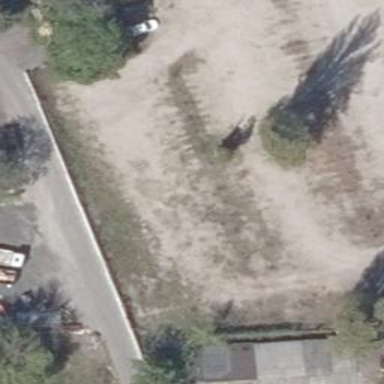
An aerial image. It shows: Parking area with sandy surface.